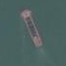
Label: civil